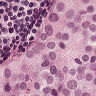
Metastatic tissue present: yes